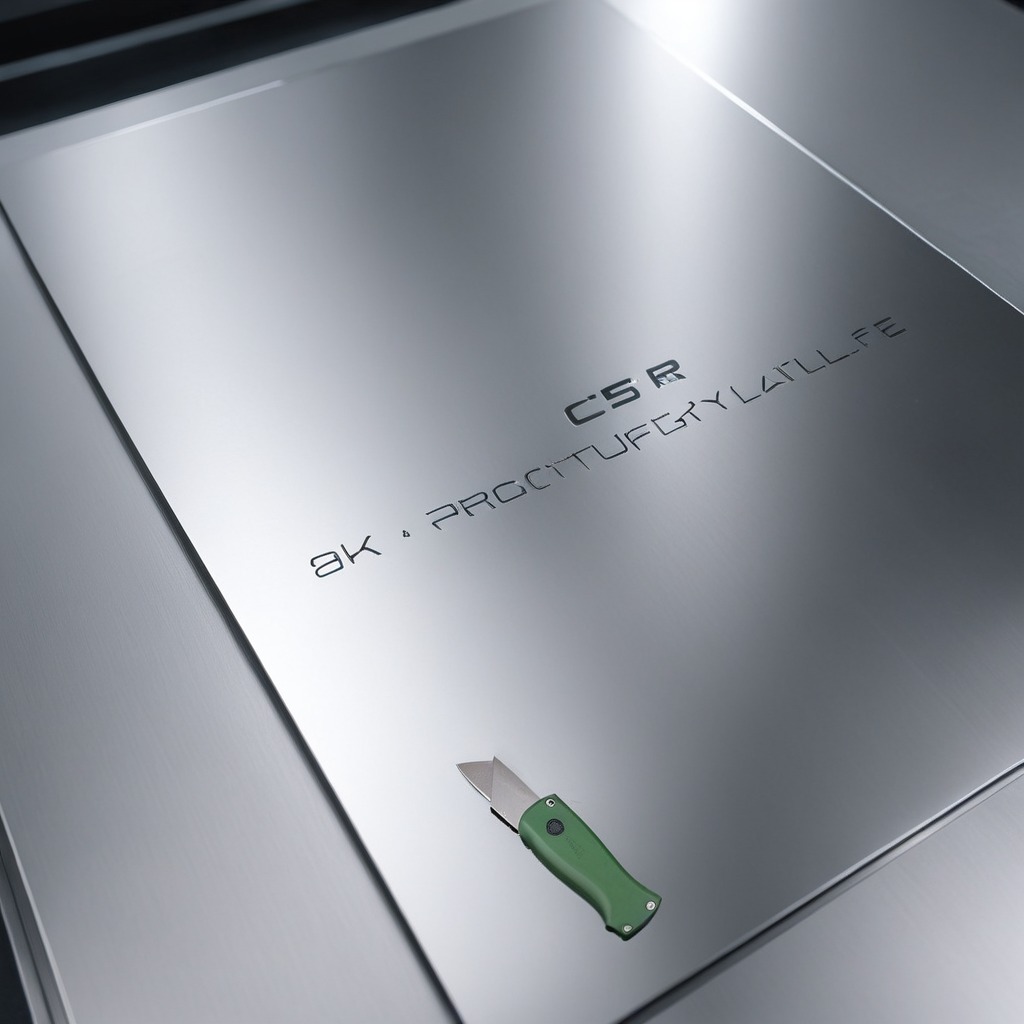
A utility knife is lying on a stainless steel table in a high-end prototyping lab.